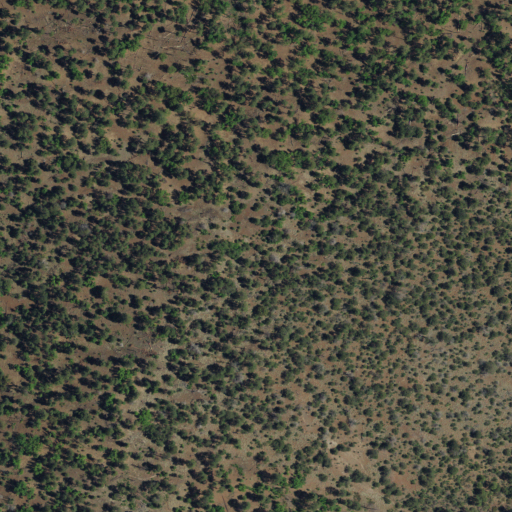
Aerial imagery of mountain in New Mexico named Sign Camp Mountain containing only evergreen forest